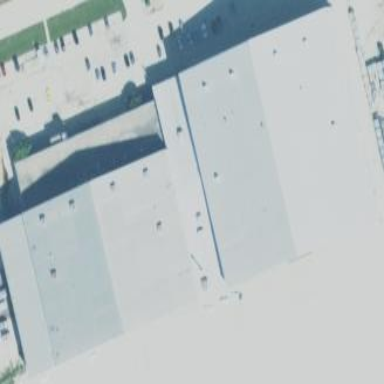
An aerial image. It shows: Hangar building located at airport.